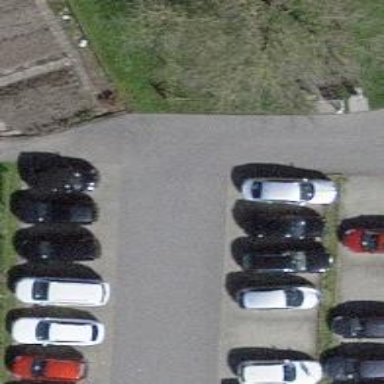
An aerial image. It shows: Parking aisle designated as service road.